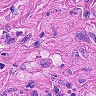
Metastatic tissue present: no